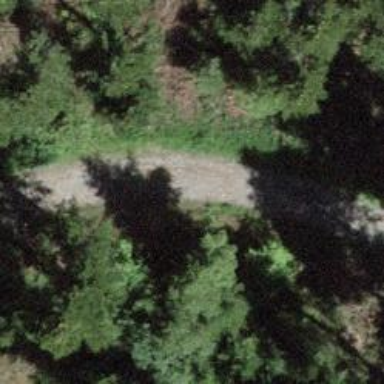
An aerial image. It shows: Track with pebblestone surface. The track type is grade2.